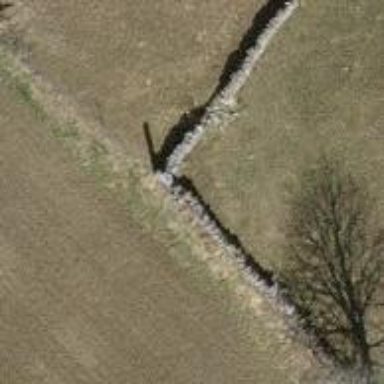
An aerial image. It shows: Dry stone wall barrier.